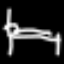
Label: bed